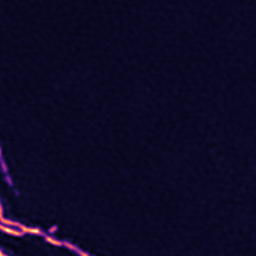
Label: Super-resolution ER image